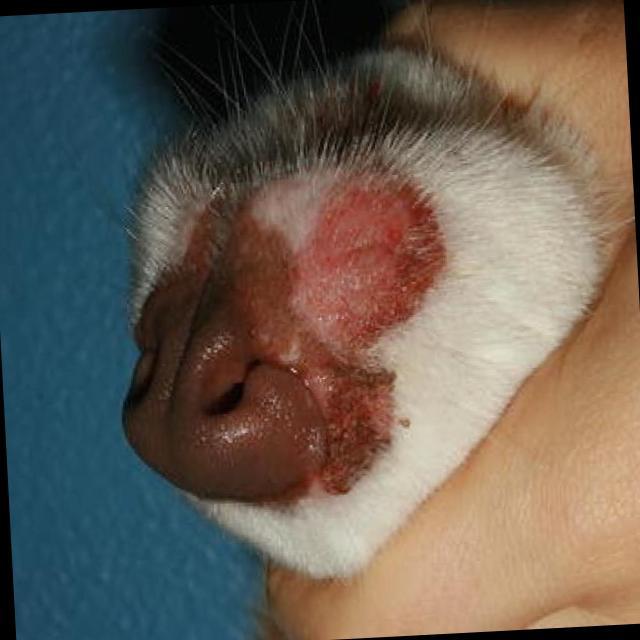
Canine ringworm (Dermatophytosis) — fungal infection caused by Microsporum or Trichophyton. Presents with circular alopecia, scaling, crusting, and broken hairs.